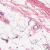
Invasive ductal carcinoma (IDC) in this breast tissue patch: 0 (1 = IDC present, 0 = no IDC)